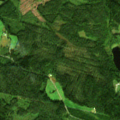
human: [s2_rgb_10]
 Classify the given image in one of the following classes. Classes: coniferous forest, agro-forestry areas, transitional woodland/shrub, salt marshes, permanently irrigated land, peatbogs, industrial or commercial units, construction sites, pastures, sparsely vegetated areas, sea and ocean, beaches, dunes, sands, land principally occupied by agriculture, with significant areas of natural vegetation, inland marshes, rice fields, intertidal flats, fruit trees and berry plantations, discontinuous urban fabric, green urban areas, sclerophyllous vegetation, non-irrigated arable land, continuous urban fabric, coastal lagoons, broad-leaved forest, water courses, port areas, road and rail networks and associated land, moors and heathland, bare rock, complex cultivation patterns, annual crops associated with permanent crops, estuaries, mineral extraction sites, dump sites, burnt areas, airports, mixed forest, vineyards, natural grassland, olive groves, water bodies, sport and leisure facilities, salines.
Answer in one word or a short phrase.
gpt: non-irrigated arable land, coniferous forest, mixed forest